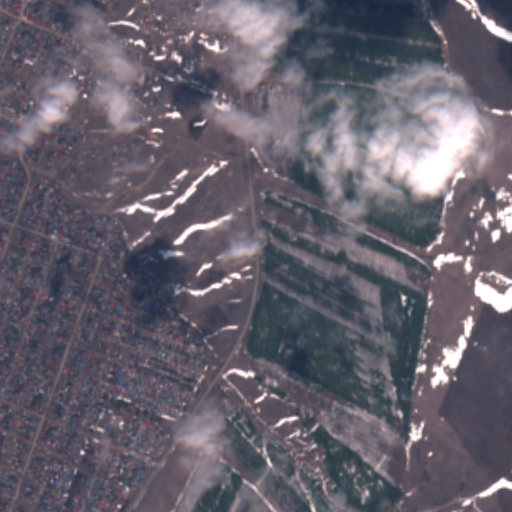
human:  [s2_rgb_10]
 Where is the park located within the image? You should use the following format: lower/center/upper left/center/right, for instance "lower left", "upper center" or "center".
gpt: The park is located in the upper left of the image.
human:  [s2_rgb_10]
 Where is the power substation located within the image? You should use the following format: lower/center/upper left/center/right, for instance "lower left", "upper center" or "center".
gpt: The power substation is located in the lower left of the image.
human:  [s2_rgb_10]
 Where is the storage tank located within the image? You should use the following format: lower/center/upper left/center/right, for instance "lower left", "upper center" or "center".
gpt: The storage tank is located in the upper center of the image.
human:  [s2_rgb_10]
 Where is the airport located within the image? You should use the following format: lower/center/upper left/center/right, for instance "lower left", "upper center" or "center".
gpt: There is no airport in the image.